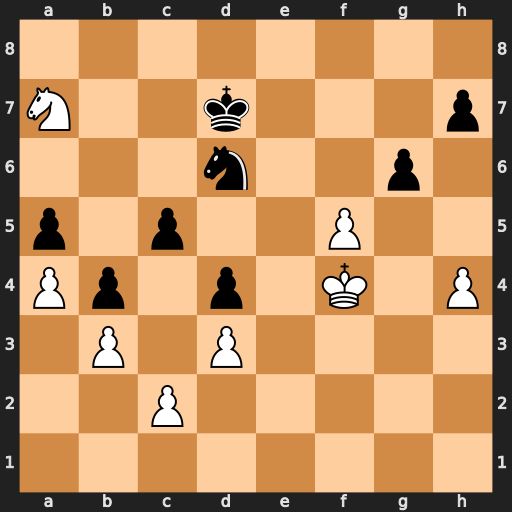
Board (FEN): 8/N2k3p/3n2p1/p1p2P2/Pp1p1K1P/1P1P4/2P5/8
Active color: w
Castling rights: -
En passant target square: -
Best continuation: fxg6